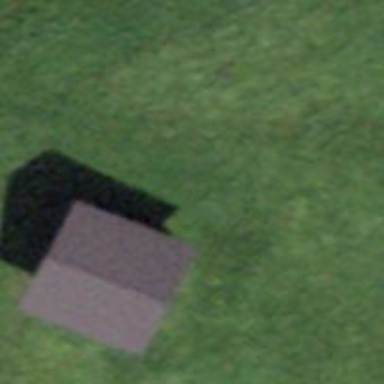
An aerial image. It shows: Cabin is depicted in the image.